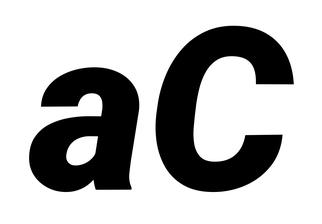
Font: Roboto-Italic_Black_Italic